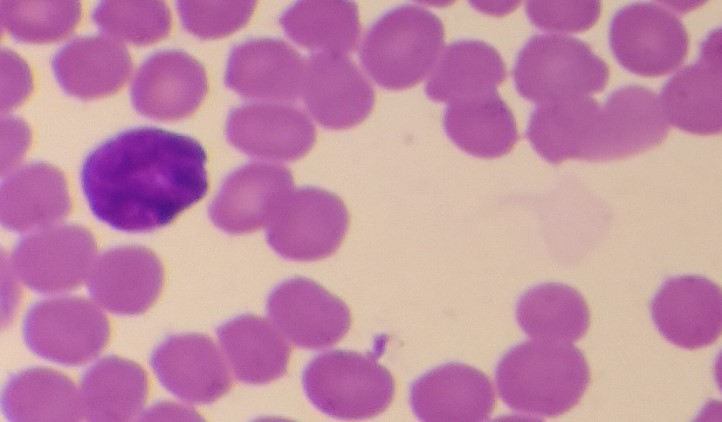
White blood cell type: Lymphocyte